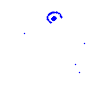
Particle: electron